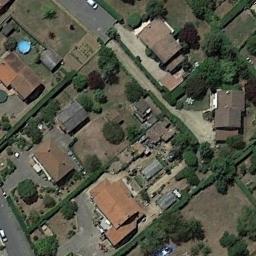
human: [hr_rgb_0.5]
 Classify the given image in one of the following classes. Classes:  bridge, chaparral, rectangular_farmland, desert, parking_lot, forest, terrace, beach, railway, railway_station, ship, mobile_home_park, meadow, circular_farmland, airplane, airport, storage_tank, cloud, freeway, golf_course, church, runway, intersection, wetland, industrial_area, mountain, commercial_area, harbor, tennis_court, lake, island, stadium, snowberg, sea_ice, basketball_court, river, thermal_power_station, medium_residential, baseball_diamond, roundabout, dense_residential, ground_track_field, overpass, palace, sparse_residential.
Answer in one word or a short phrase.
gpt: medium_residential